Question: I'm having troubles styling my EditText on Android L.
It looks like the EditText widget now takes your colorAccent color specified in your app wide theme and uses that as the underline color for the widget. That'd be great, but it also seems to darken it and add a second line above the colorAccent colored line. An example from the Reddit Is Fun app:

You can see that the lighter blue underline color is the apps accent color. The system then darkens it and adds another line. It looks alright here, but in my app it goes from a bright green to a dark green color and looks awful. Is there any easy way to specify that should just be accentColor?
I've tried setting the tint property on the EditText. That colors it correctly, but it then loses the color change when focused vs unfocused. It also gets applied app-wide...which feels weird.
Thanks guys.
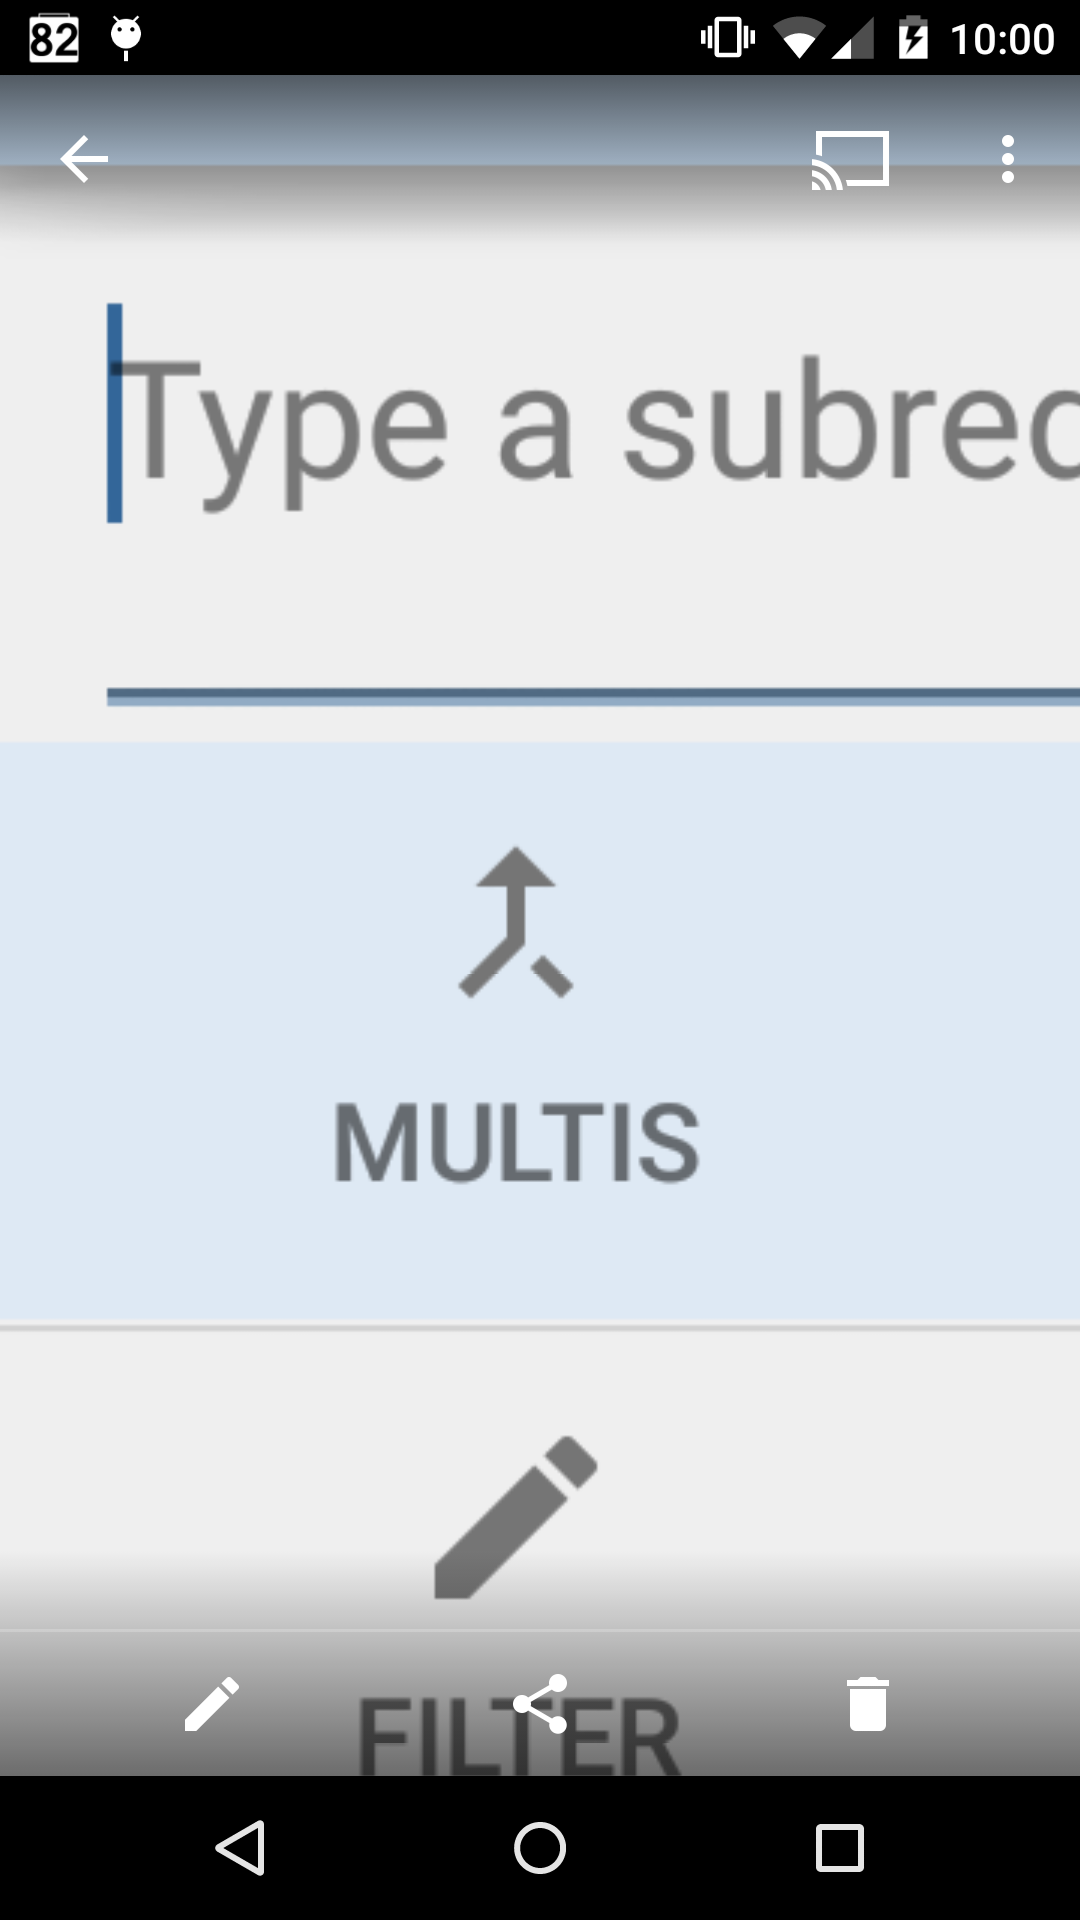
Answer: As alanv said, it is actually a bug. See the following SO question:
<URL>